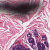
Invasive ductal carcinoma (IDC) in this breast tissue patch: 0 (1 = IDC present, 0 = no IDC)